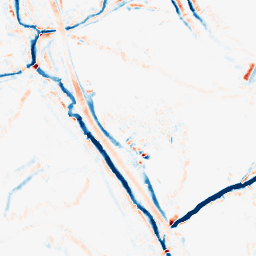
Category: morphological
Decomposition family: morphological_diamond
Decomposition parameters: operation: average
radius: 5
Upsampling method: linear_exact
Upsampling parameters: scale: 8
Upsampling scale: 8